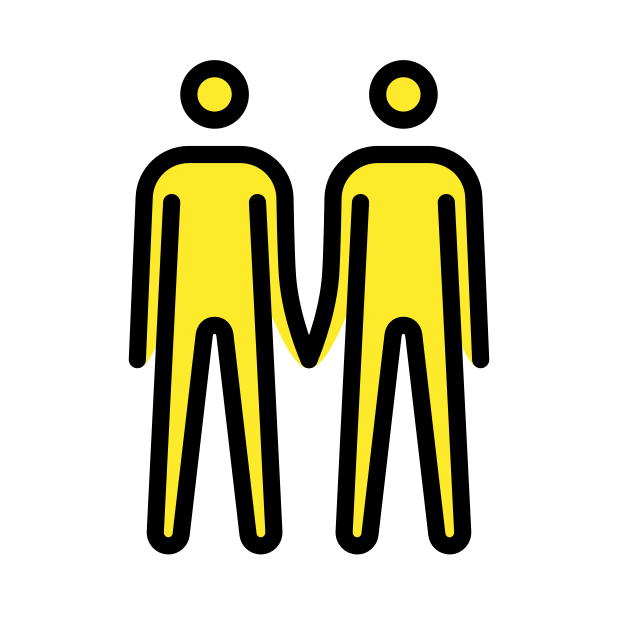
Emoji: 👬
Name: two men holding hands
Unicode: 0x1f46c